Interaction volume radius: 10 \u00c5
Interaction volume height: 35 \u00c5
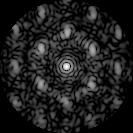
Disorder parameter: 0.5671